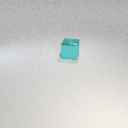
large cyan metal cube